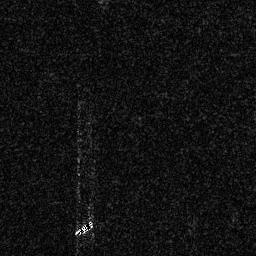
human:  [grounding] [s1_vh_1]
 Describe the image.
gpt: In the satellite image, there is  <ref>1 small ship </ref> <box>[[28, 85, 35, 92, 0]]</box> located at bottom.